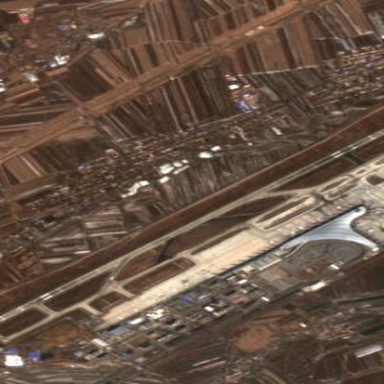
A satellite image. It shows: International airport classified as aerodrome with international status.